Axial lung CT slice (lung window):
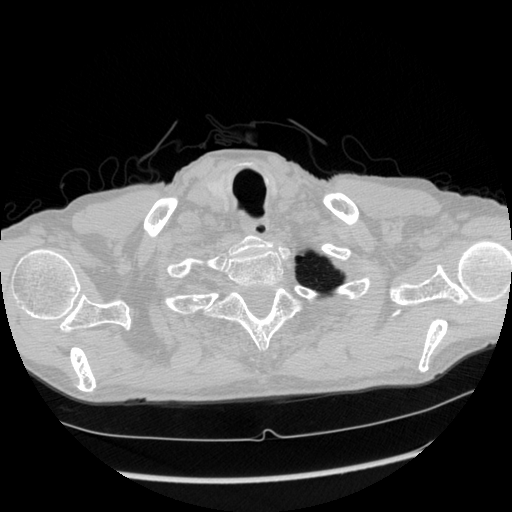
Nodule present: no